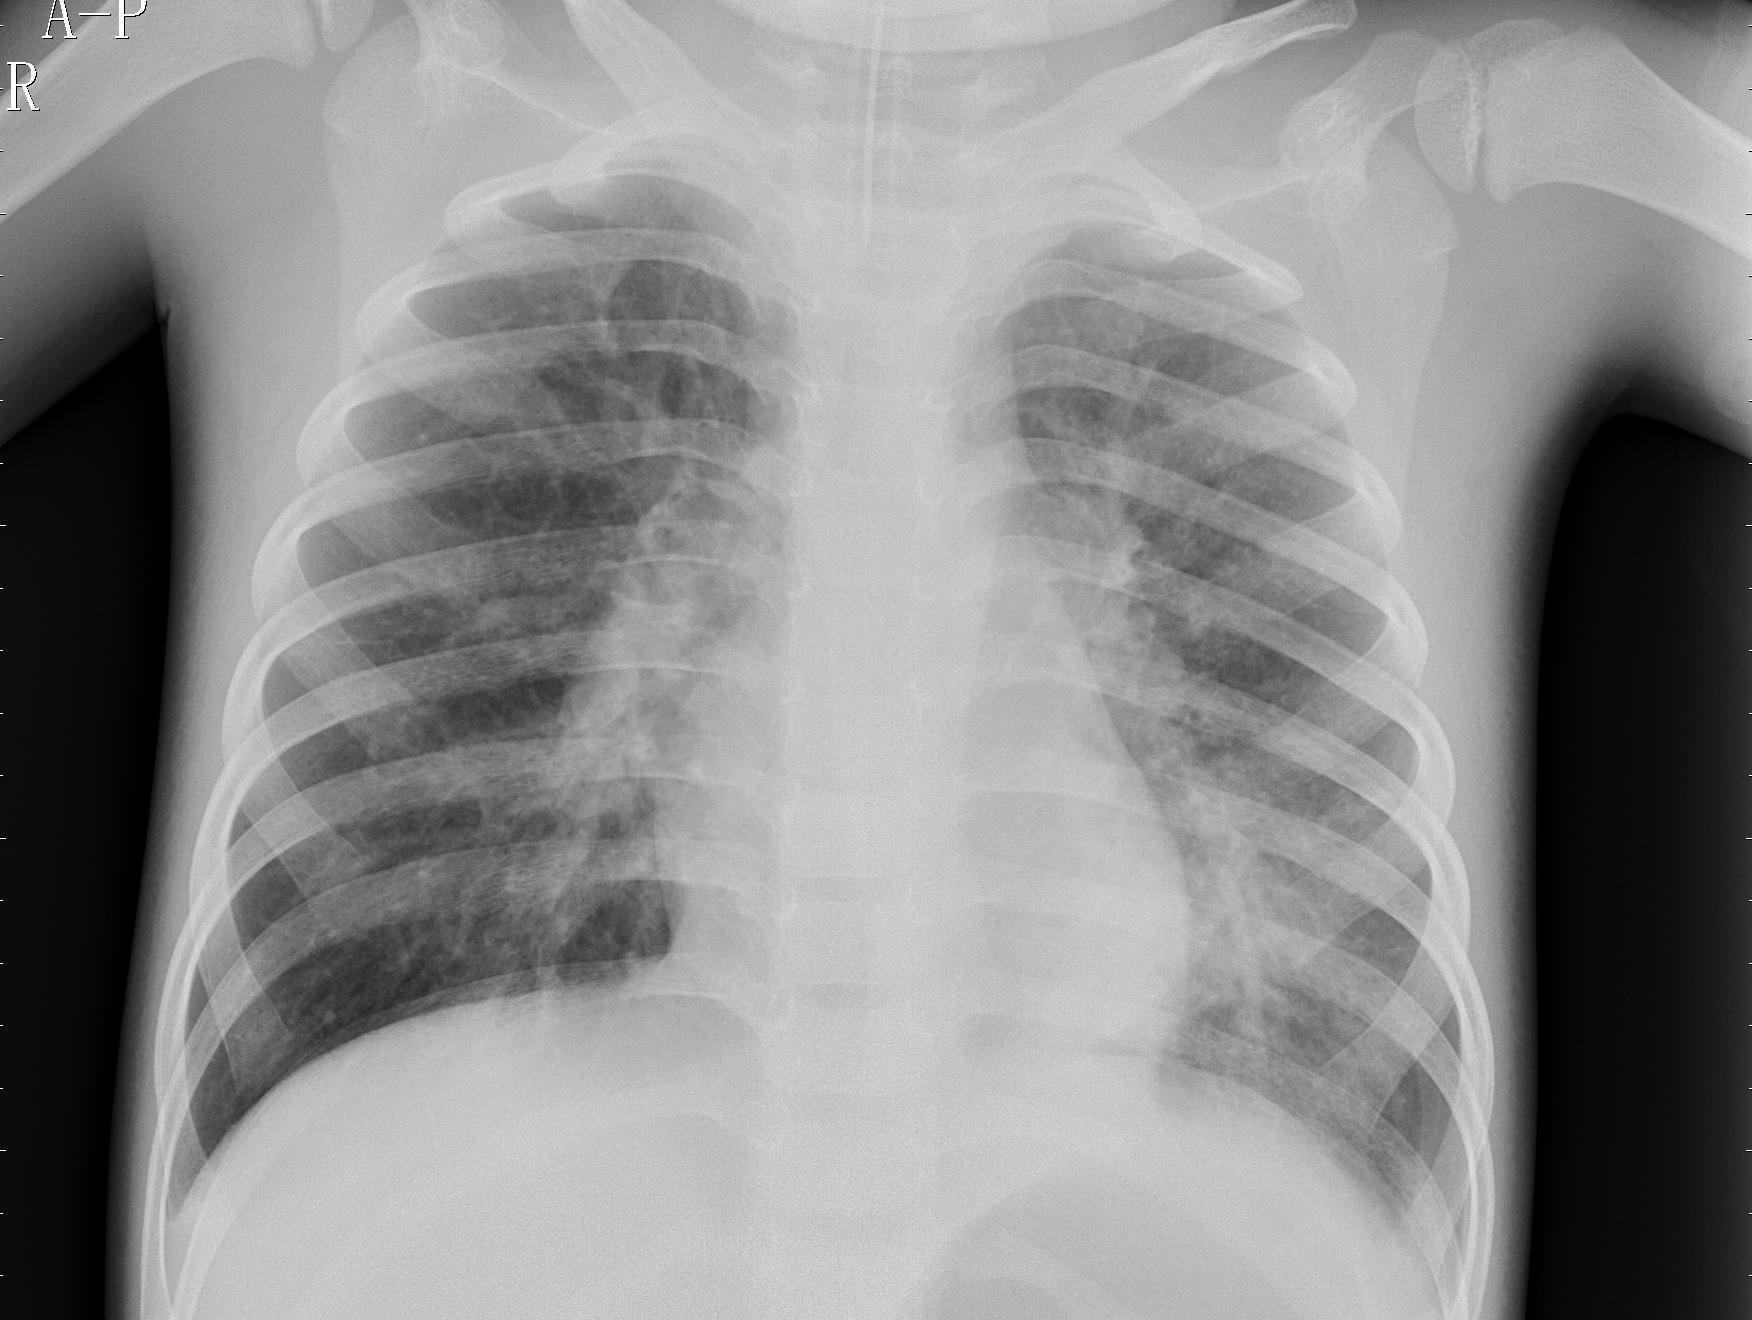
Diagnosis: PNEUMONIA